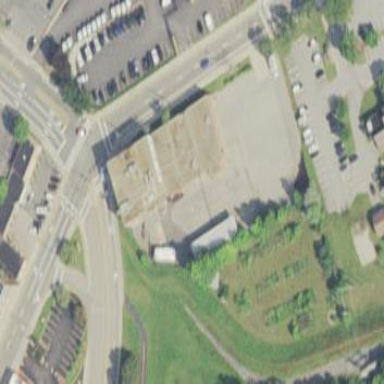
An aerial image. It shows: Commercial building.